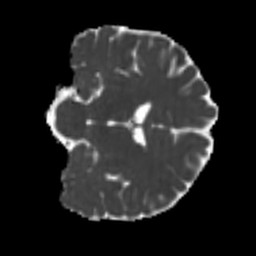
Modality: MD
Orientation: coronal
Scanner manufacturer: siemens
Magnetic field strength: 3 T
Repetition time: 4 s
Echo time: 0.0594 s